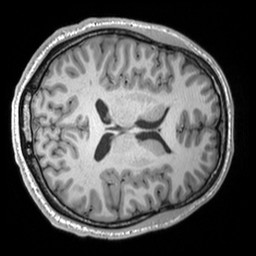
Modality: T1w
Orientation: axial
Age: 21
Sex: male
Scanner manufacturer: siemens
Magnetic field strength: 3 T
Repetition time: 2.53 s
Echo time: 0.00298 s